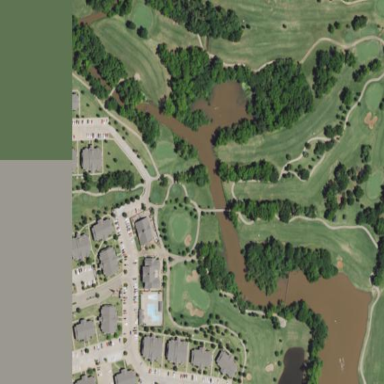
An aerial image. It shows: Golf course.